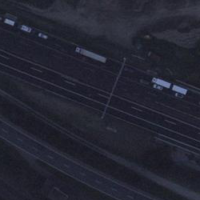
EUNIS habitat code: 57
Species observed at this site:
Melilotus albus